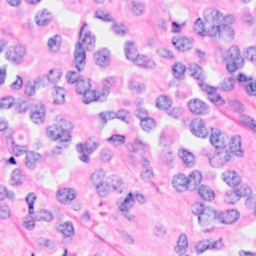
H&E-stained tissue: Breast